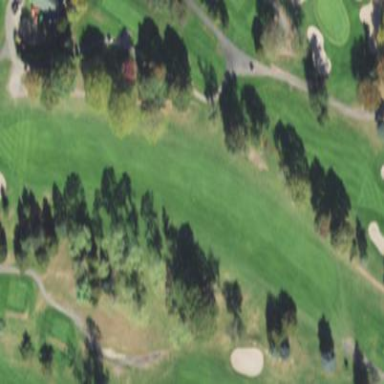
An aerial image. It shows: Golf fairway surrounded by grass.